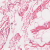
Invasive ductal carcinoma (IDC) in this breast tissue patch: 0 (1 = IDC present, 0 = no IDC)